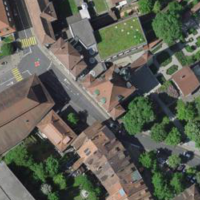
EUNIS habitat code: 54
Species observed at this site:
Portulaca oleracea